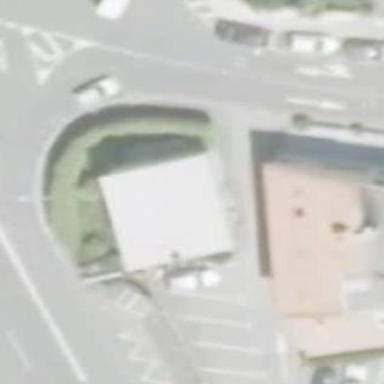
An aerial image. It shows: Detached building.